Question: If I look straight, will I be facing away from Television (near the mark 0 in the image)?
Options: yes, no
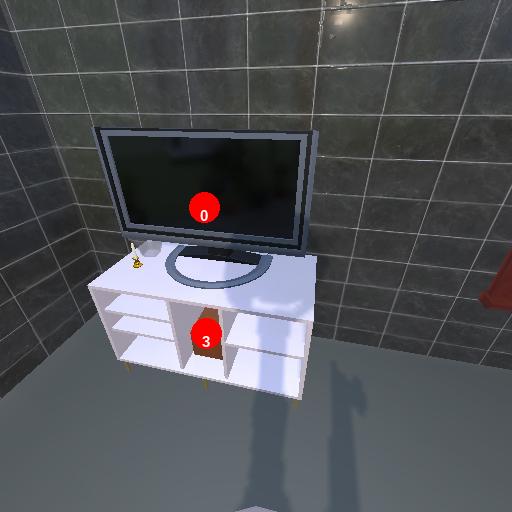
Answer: yes